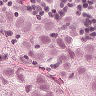
Metastatic tissue present: yes